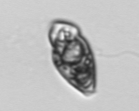
Label: Amphidinium